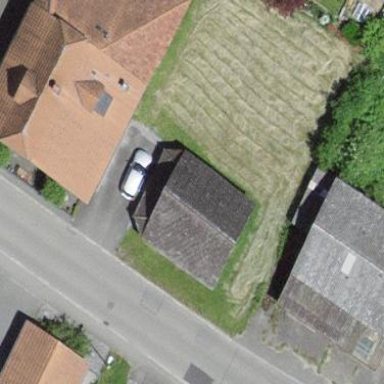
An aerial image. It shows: Rural barn.